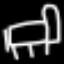
Label: bed